Field crop: maize
Growth stage: 2
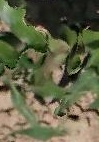
Species: maize